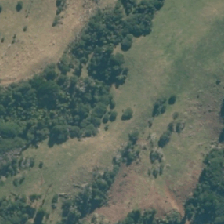
Land cover: low_producing_grassland